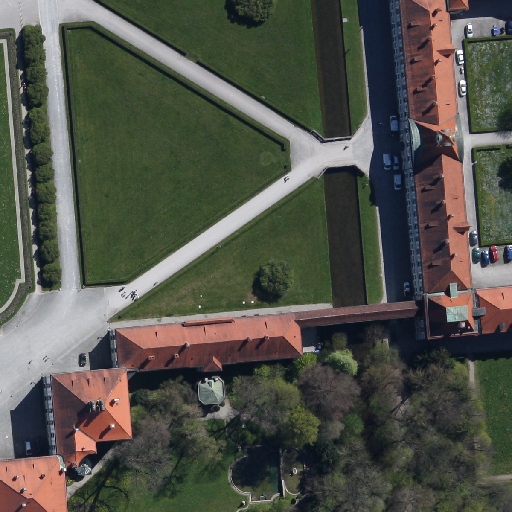
Referring expression: road